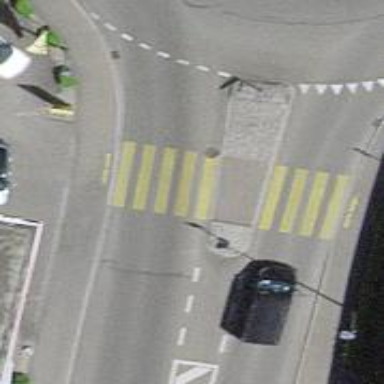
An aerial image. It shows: Uncontrolled zebra crossing on the road.